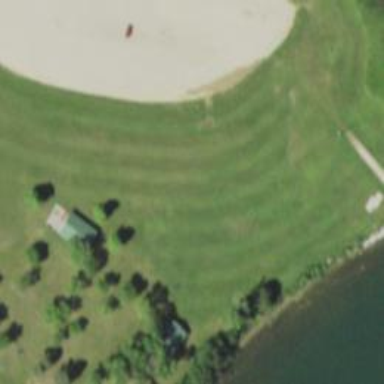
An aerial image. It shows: Disc golf hole.